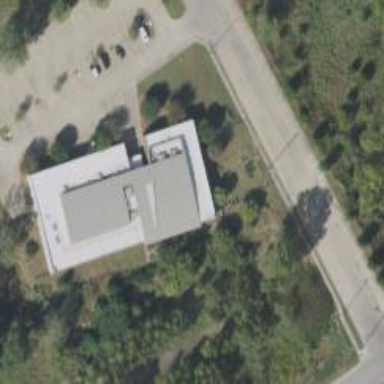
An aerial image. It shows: Commercial building.